Question: I would like to integrate my app into the standard BB10 file manager (like DropBox or OneDrive does).

Any idea how to do this?
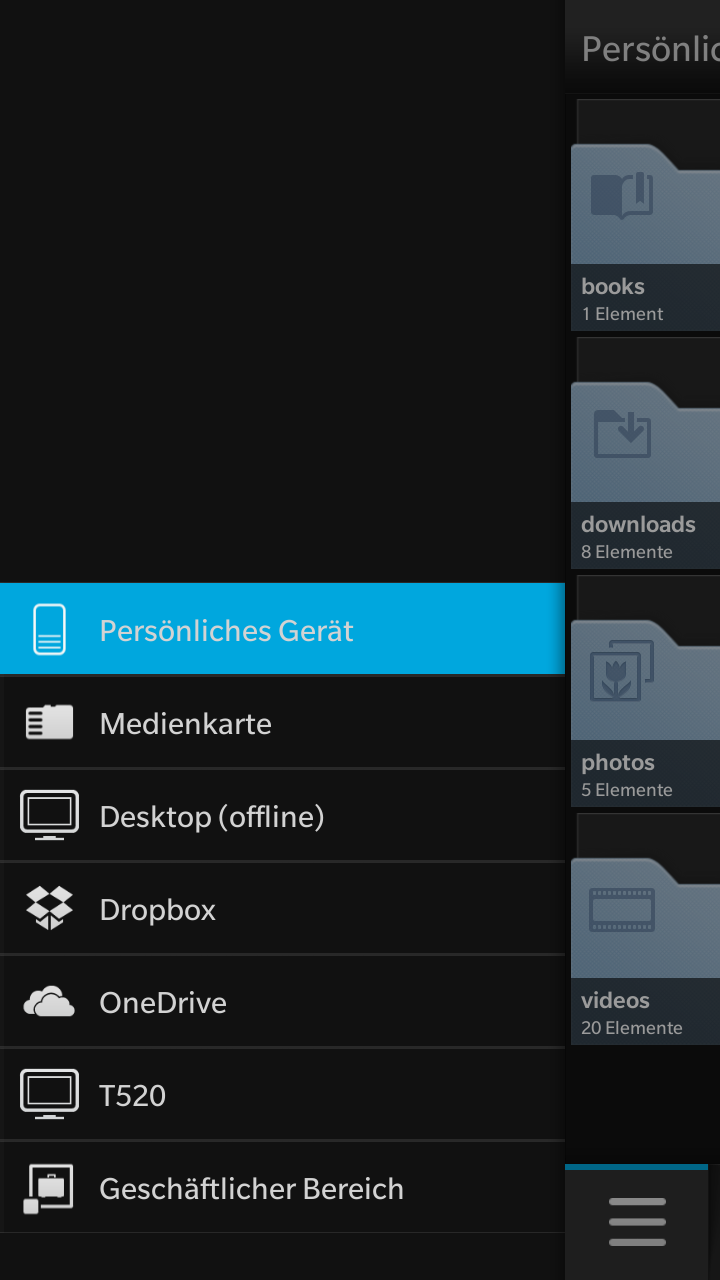
Answer: The drives that you mention are special cases, hard coded into the file manager application. Currently there is no way to integrate with the file manager in such a way.